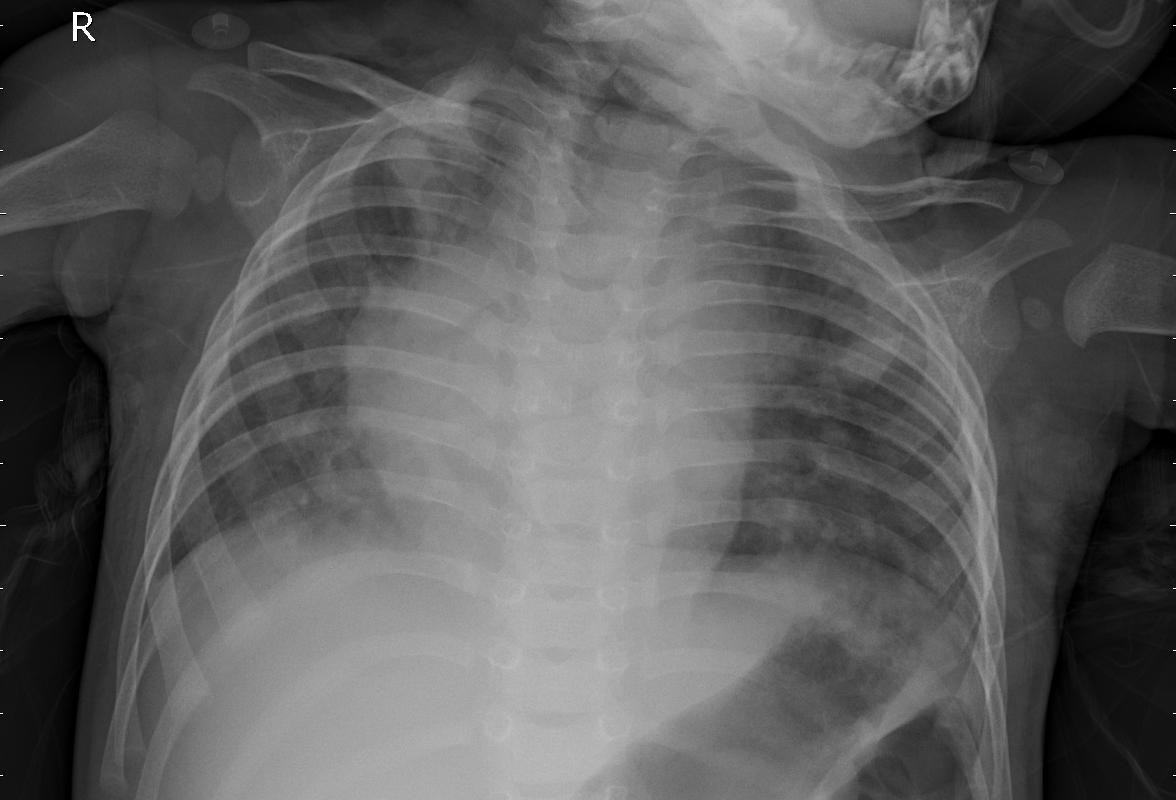
Diagnosis: PNEUMONIA